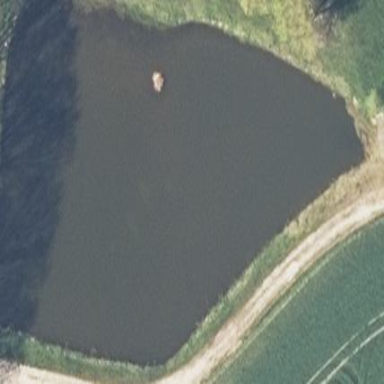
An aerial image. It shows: Serene pond surrounded by nature.